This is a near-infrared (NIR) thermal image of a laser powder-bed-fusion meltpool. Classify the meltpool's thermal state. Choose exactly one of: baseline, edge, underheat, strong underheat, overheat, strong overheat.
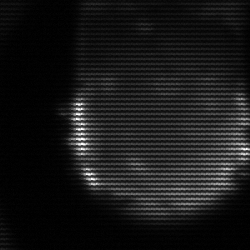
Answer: edge